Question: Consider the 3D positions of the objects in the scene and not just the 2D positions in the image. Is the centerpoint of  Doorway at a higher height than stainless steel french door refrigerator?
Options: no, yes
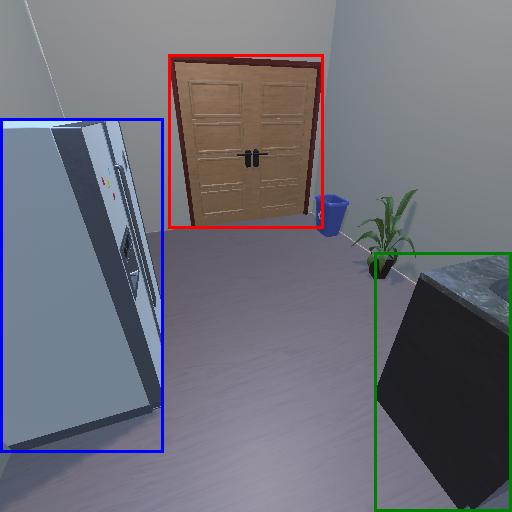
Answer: no